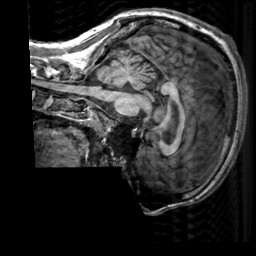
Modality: T1w
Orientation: sagittal
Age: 29
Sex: male
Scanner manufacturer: siemens
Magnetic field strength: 3 T
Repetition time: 2.3 s
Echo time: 0.00303 s